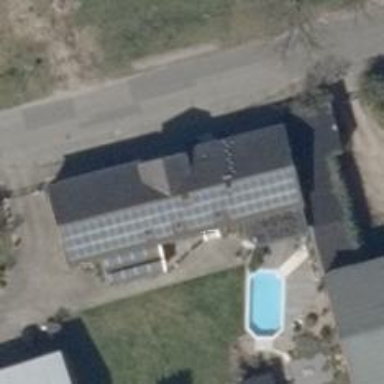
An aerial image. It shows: Solar photovoltaic panel generator producing electricity in small installation.